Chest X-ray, PA view. Patient: 55 years old, sex M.
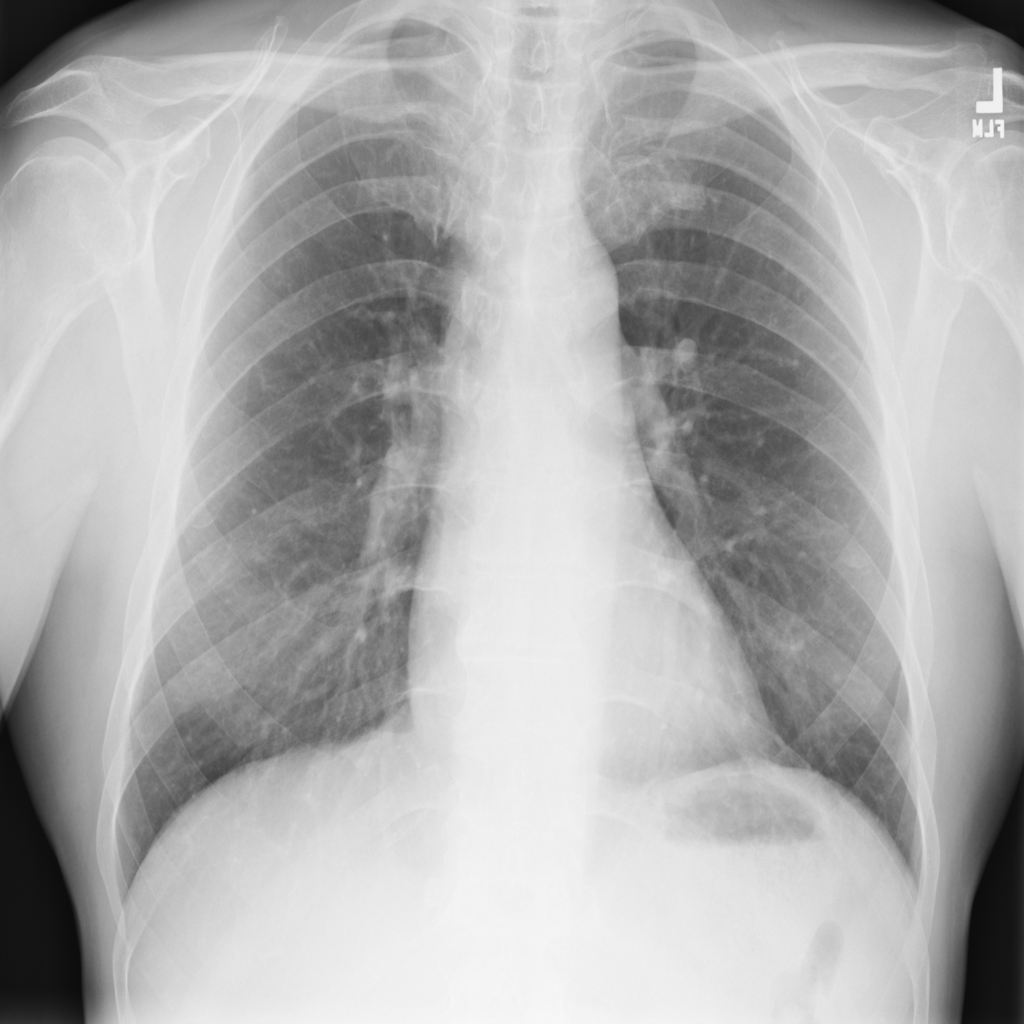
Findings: No Finding